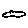
Label: cloud